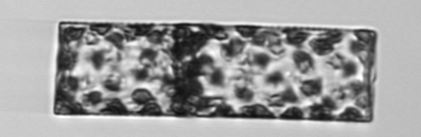
Label: Guinardia_flaccida